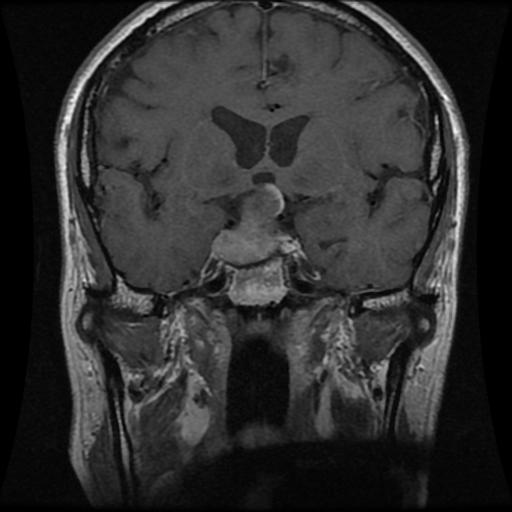
Label: pituitary